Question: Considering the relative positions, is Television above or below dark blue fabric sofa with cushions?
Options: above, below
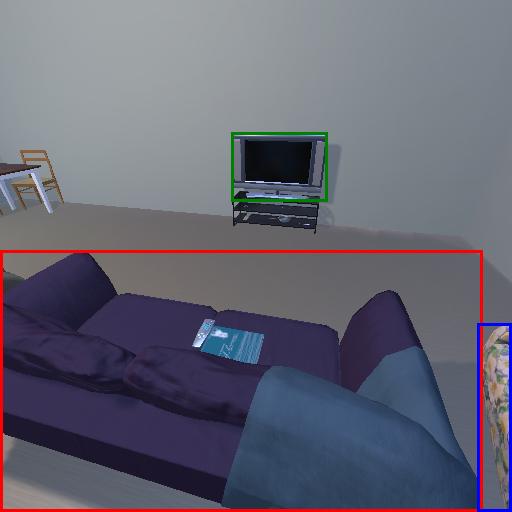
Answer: above